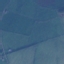
Land use / land cover class: Pasture